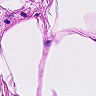
Metastatic tissue present: no